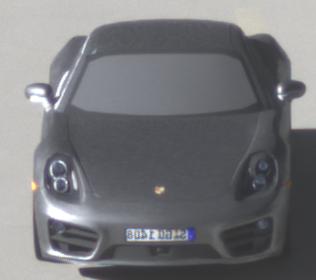
Make: Porsche
Model: Cayman
Detailed model: Cayman (981C)
Model produced from: 2013/03
Model produced until: 2014/04
Doors: 2
Color: gray
Road condition: dry road
Daytime: morning or afternoon
Contrast: high contrast